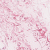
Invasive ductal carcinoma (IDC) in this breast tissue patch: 0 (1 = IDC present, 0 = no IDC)